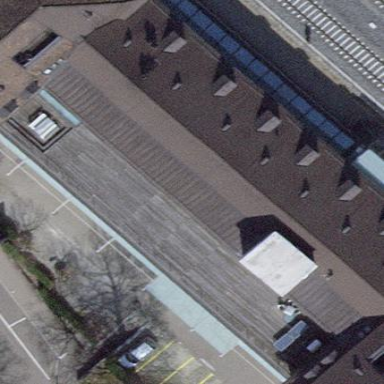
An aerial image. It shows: Building with flat grey roof. The building itself is khaki in color.